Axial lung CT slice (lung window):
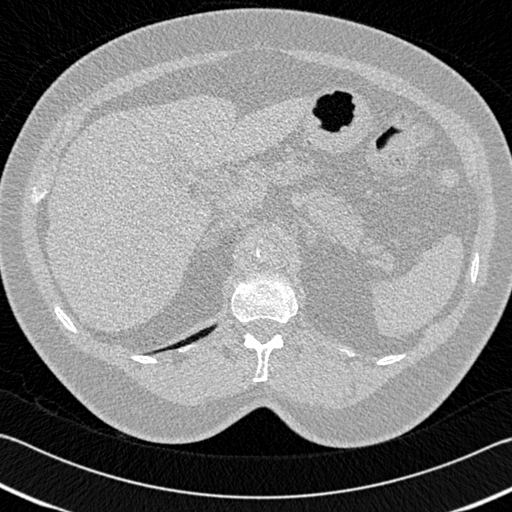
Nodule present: no